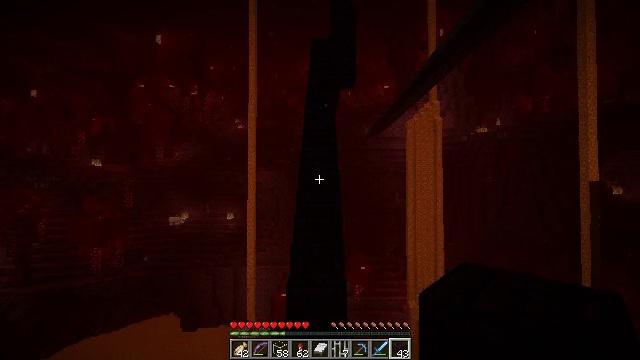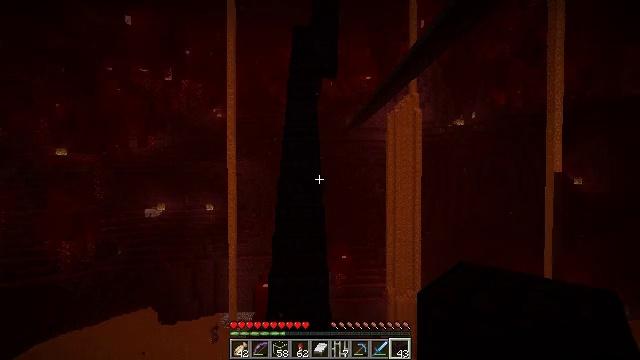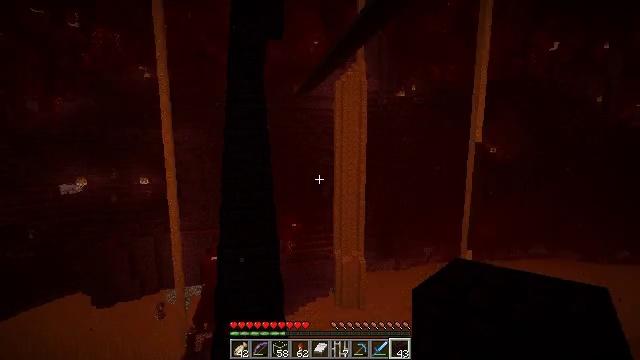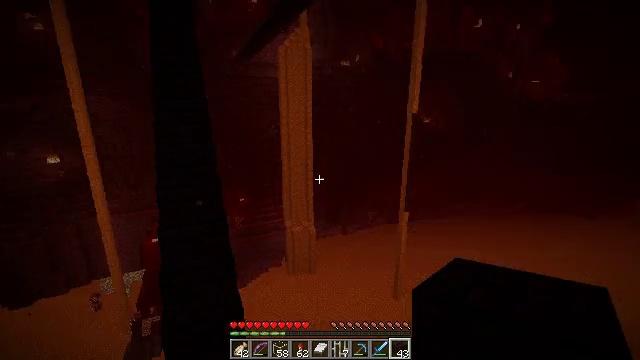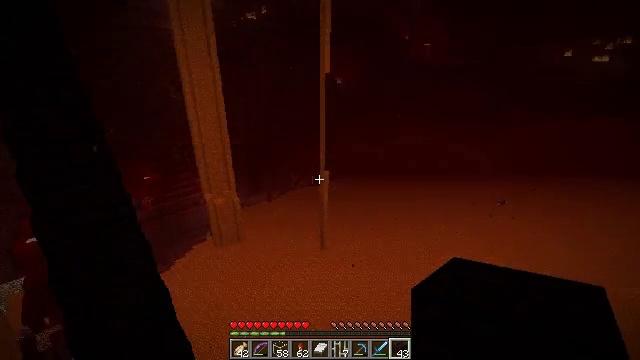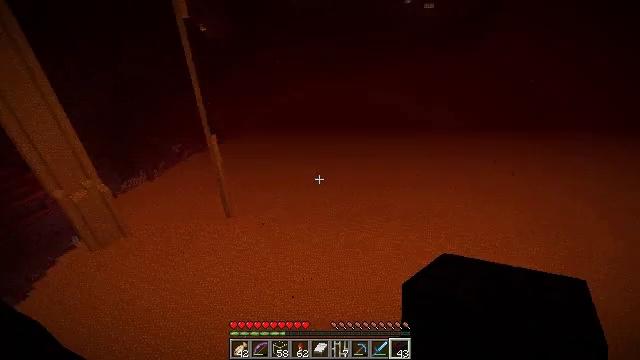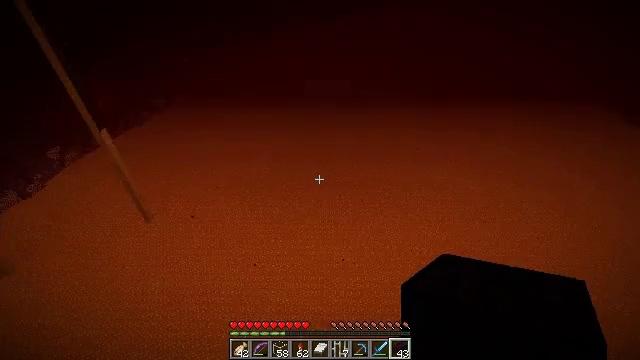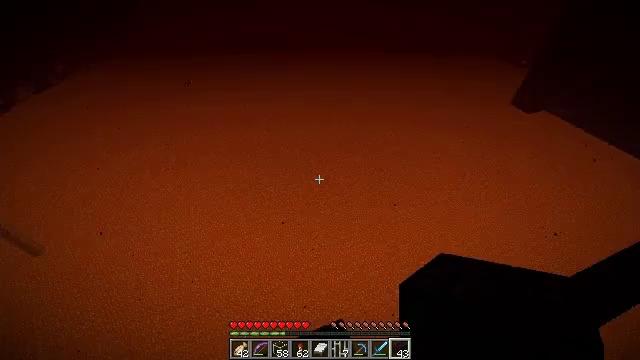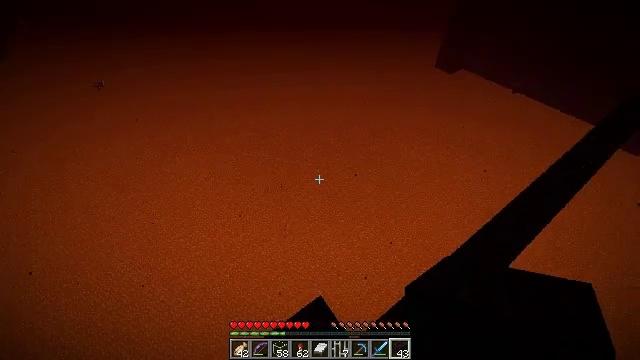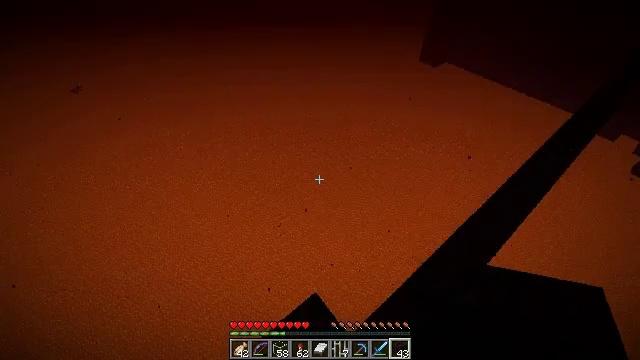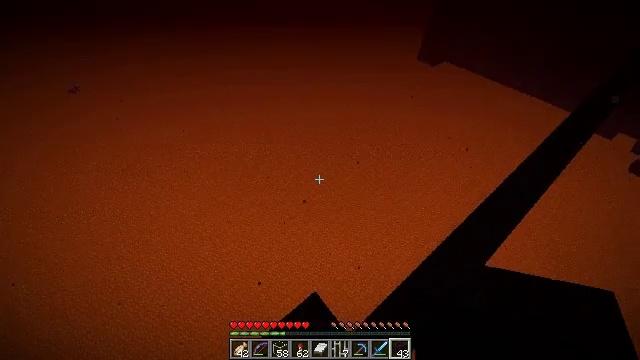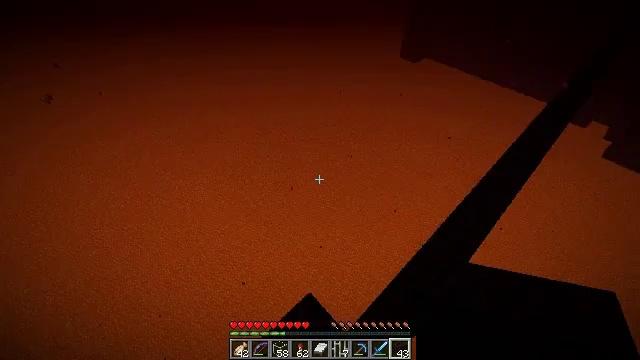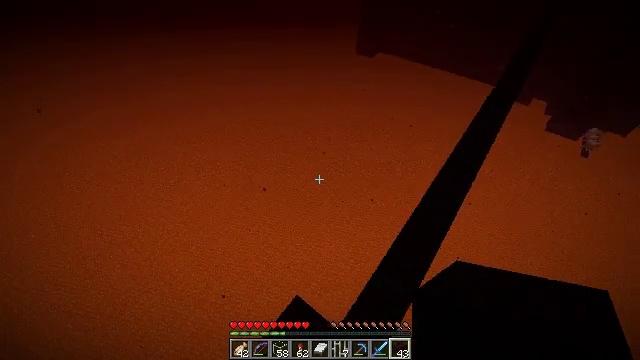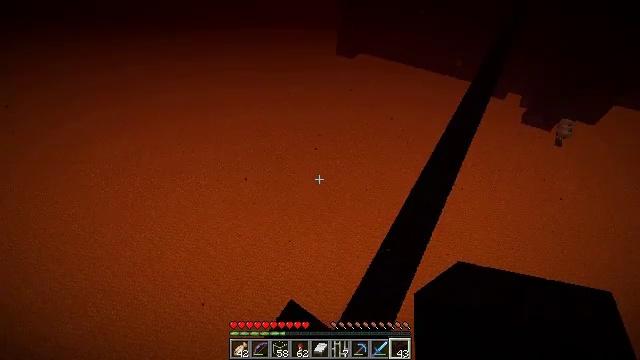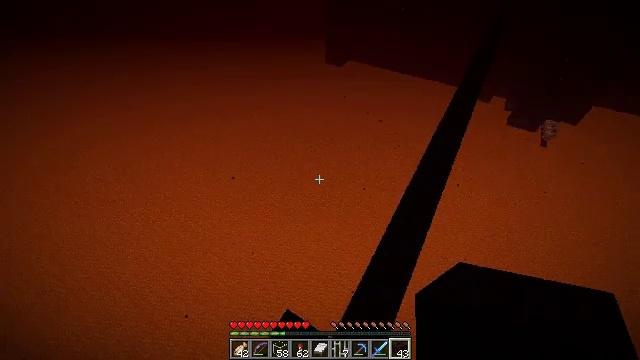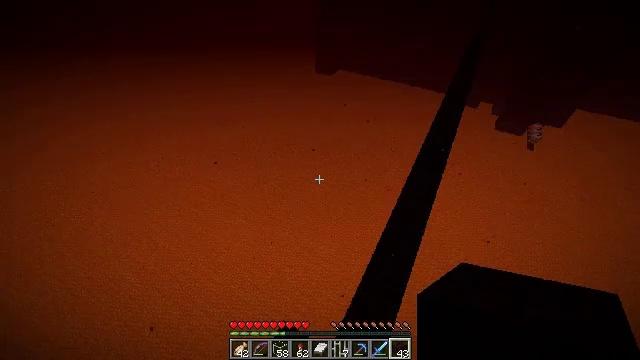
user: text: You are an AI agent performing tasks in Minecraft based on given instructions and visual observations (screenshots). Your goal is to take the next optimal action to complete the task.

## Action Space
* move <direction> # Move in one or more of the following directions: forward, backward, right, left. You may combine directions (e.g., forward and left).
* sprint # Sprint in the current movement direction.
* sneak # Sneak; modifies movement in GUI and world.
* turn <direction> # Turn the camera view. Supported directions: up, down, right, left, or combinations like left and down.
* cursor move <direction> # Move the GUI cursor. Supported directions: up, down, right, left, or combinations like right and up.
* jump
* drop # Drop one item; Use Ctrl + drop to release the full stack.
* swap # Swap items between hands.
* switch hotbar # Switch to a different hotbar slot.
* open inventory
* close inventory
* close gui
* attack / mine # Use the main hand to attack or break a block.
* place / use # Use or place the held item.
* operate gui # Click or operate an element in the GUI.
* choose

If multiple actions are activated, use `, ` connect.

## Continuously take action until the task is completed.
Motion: motion action
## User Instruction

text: Break the nether bricks in a fortress.
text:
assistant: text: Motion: turn right and down
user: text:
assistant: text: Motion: turn right and down
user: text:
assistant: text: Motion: turn right and down
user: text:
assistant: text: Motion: turn right and down
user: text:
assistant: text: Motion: turn right and down
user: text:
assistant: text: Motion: turn right and down
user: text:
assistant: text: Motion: turn right and down
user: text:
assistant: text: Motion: turn right and down
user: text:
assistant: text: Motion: turn right
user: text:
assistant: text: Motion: no_op
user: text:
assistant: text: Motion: turn right
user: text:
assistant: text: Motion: turn right
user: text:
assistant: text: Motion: turn right
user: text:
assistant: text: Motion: turn right and up
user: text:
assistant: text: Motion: turn right and up
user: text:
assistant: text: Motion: turn right and up
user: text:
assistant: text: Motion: no_op
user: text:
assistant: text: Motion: no_op
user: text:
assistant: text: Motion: no_op
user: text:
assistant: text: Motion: no_op
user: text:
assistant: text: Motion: no_op
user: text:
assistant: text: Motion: no_op
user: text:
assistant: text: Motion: no_op
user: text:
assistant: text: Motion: no_op
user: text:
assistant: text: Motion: no_op
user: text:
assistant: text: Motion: no_op
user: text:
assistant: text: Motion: no_op
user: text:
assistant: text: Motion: no_op
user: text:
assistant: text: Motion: no_op
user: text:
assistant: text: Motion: no_op